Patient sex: F
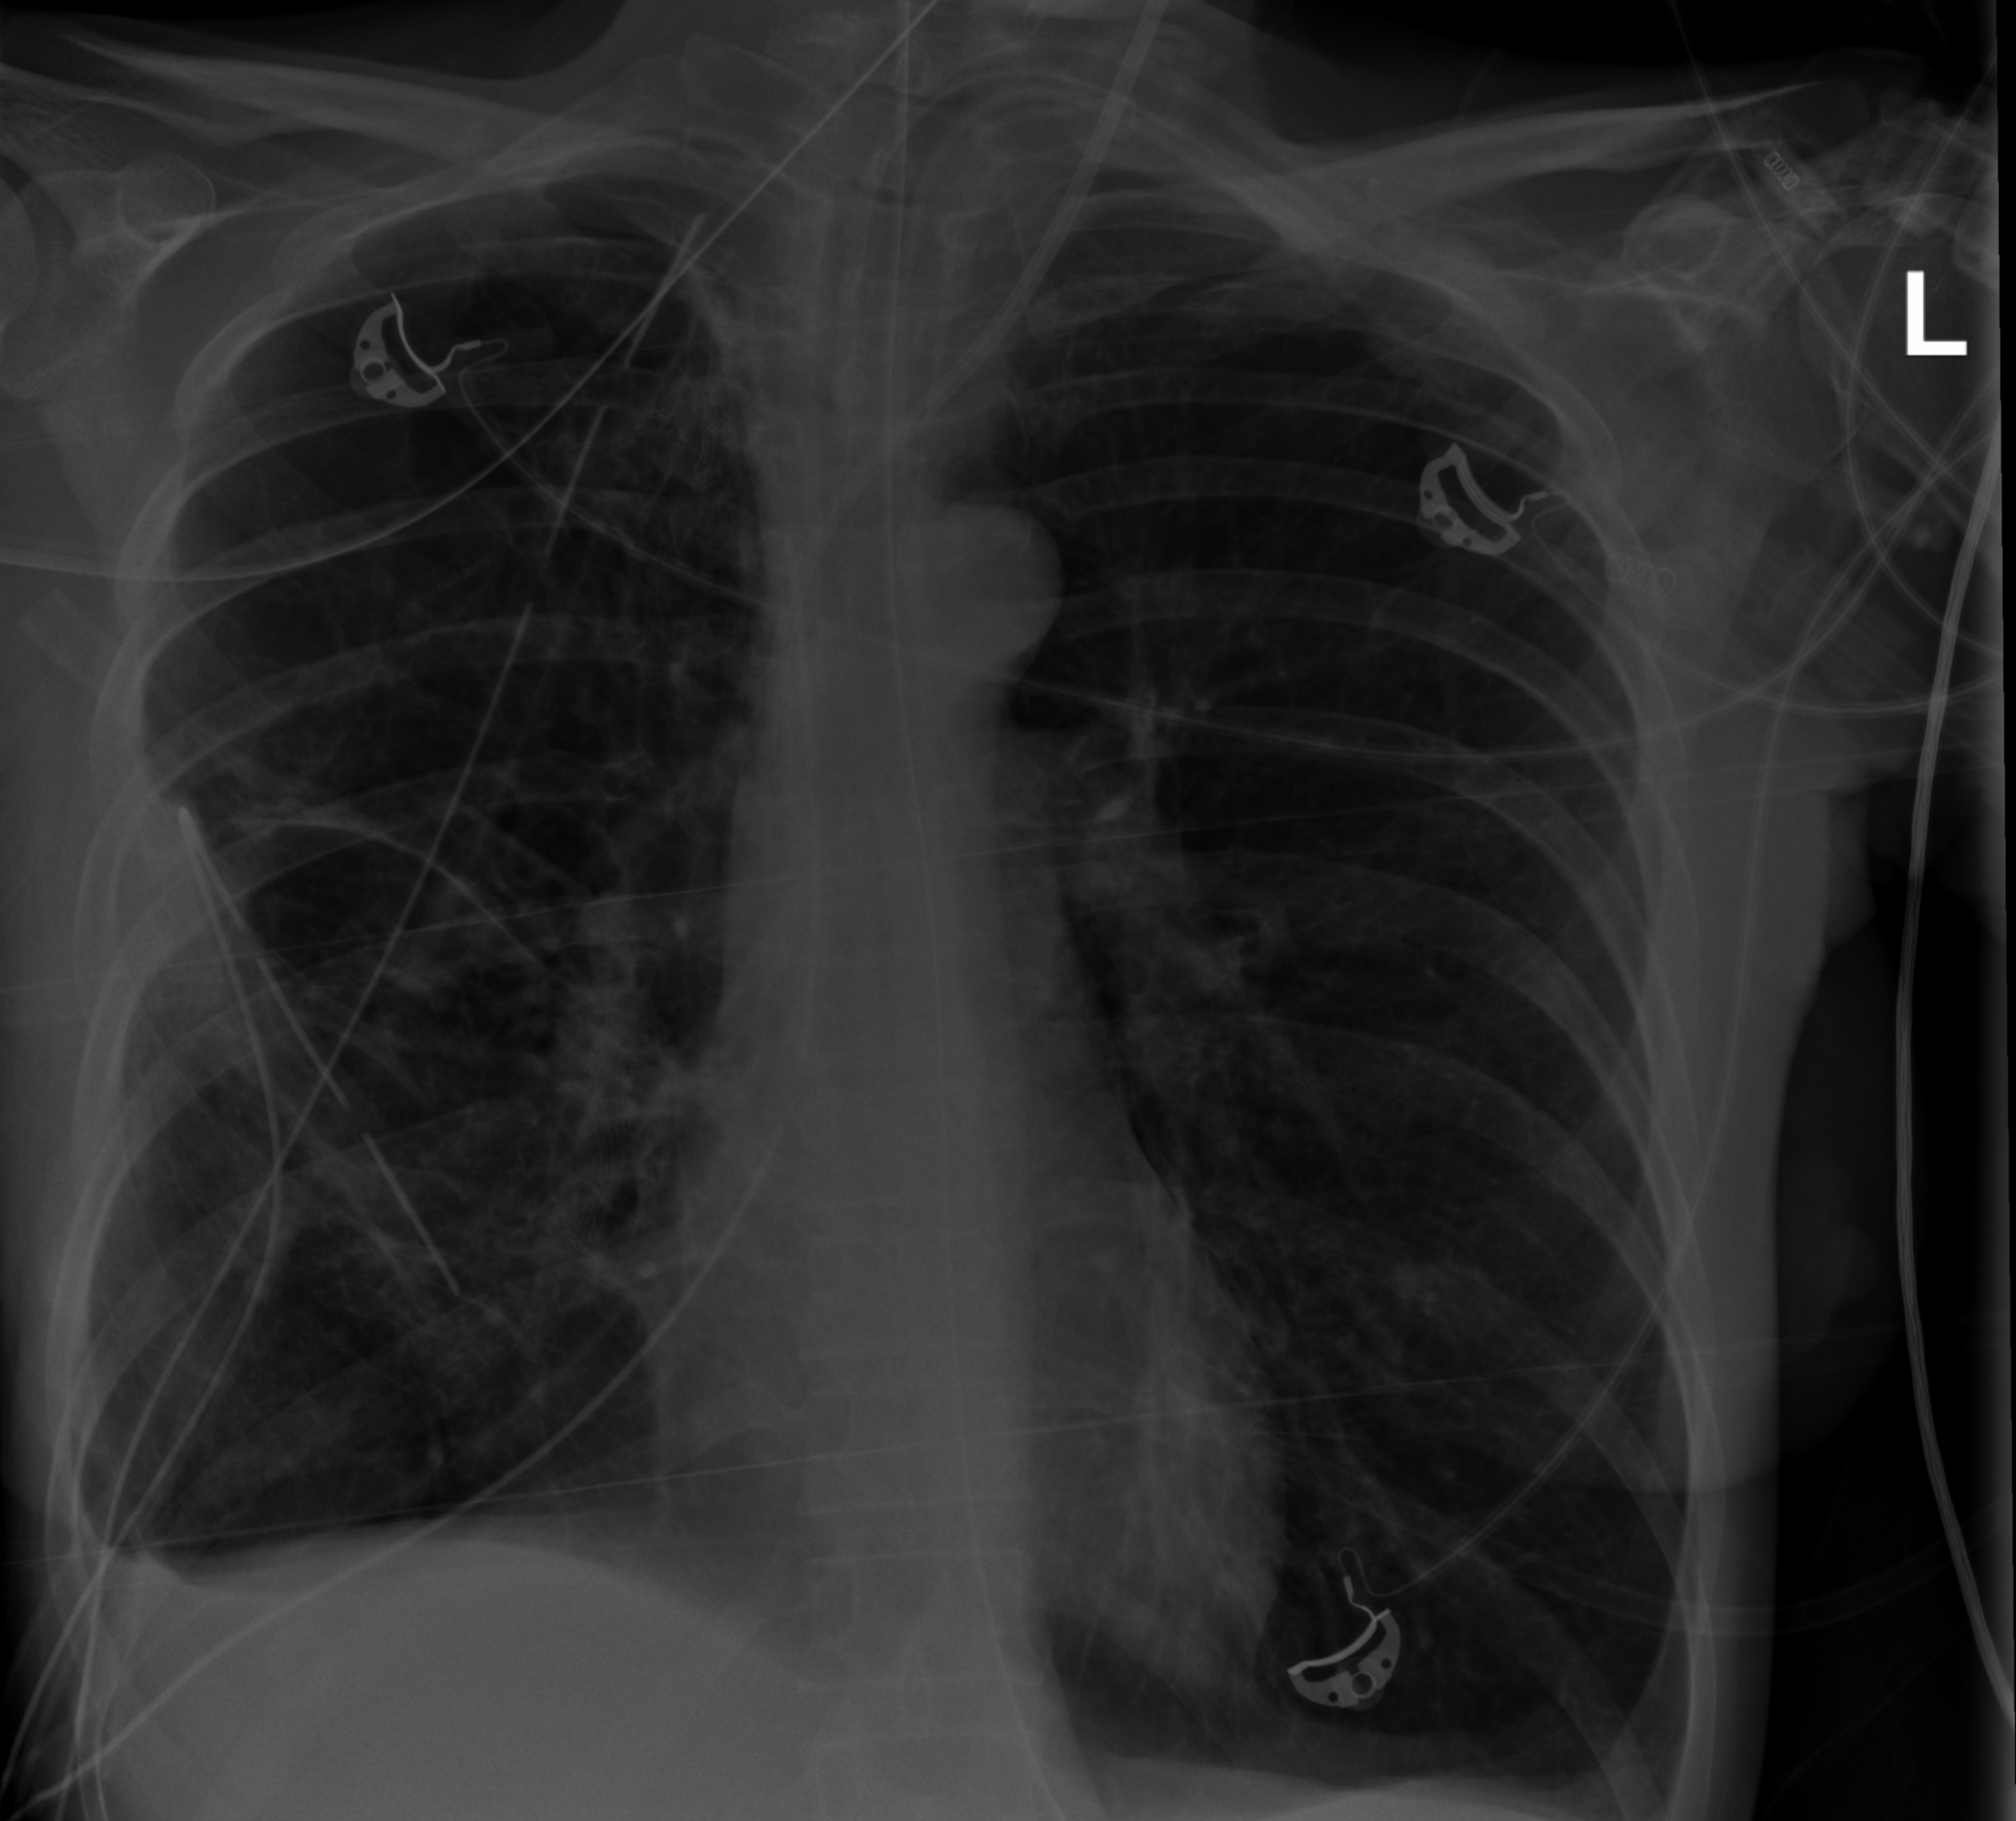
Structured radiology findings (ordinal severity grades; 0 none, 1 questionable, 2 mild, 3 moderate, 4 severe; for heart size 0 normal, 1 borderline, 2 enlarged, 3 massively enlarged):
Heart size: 0
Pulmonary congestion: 0
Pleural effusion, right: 2
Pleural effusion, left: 0
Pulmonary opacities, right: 0
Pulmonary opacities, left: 0
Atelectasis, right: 2
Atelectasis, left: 0